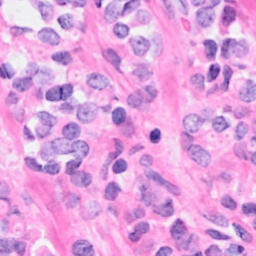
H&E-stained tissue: Breast